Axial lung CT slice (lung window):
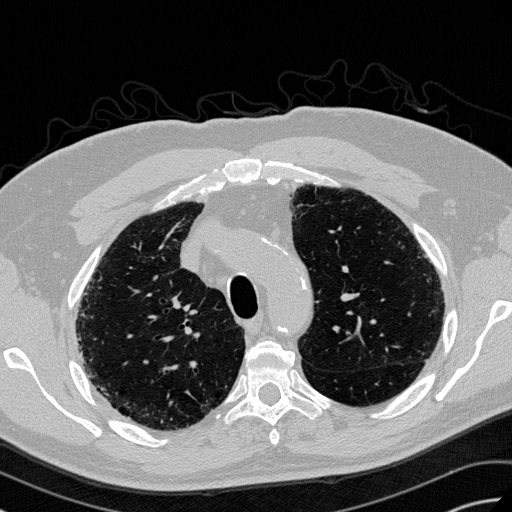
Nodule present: no